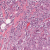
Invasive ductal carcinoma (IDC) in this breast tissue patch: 1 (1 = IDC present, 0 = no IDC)